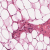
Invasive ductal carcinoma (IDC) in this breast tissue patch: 0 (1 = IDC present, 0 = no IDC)